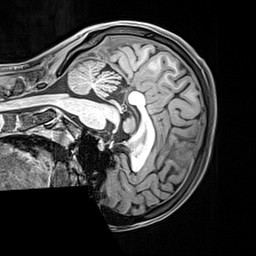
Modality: T1w
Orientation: sagittal
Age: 24
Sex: female
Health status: healthy
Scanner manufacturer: siemens
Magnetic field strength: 3 T
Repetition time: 2.4 s
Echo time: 0.00217 s